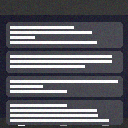
Screen state: on